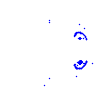
Particle: electron